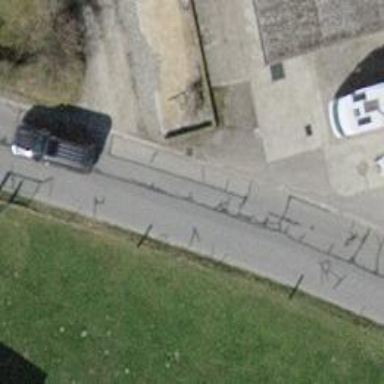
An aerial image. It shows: Concrete driveway designated as service road.